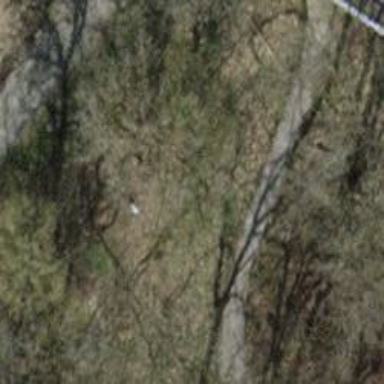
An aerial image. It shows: Ground path.